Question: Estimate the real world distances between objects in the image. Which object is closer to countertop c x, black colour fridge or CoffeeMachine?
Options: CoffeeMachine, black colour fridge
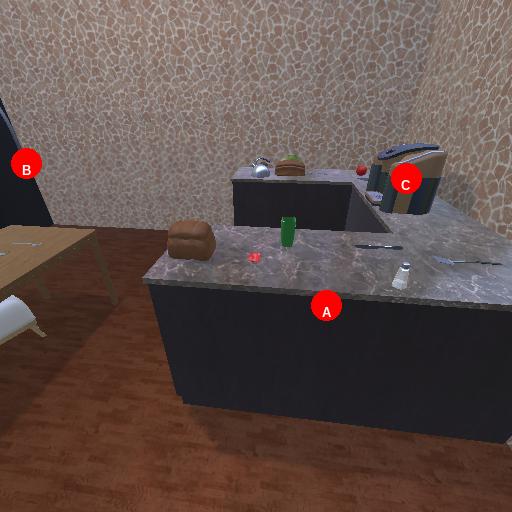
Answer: CoffeeMachine